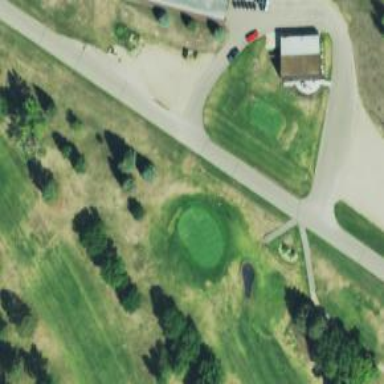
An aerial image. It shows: Golf hole.